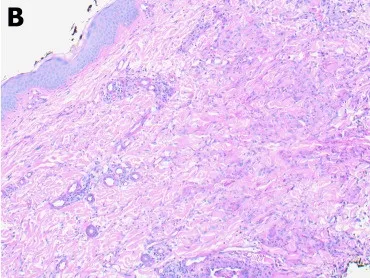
PAS, GMS, and AFB are negative for fungal, bacterial, and tuberculosis (B, C, D; 20x). . IHC = immunohistochemistry; PAH = periodic acid-Schiff; GMS = Grocott methenamine silver; ABF = acid-fast bacilli.
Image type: pathology (h&e)